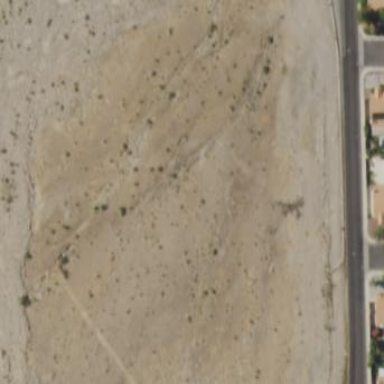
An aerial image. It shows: Scenic view captured in the desert.